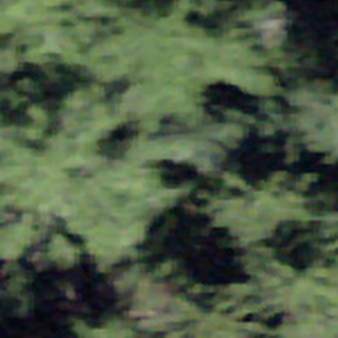
Label: other